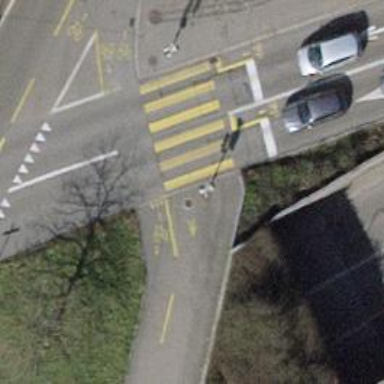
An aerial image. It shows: Asphalt footway with zebra crossing. Both the footway and the cycleway have asphalt surfaces.